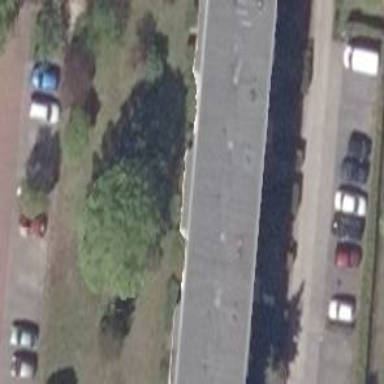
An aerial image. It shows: Flat-roofed apartment building.